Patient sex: F
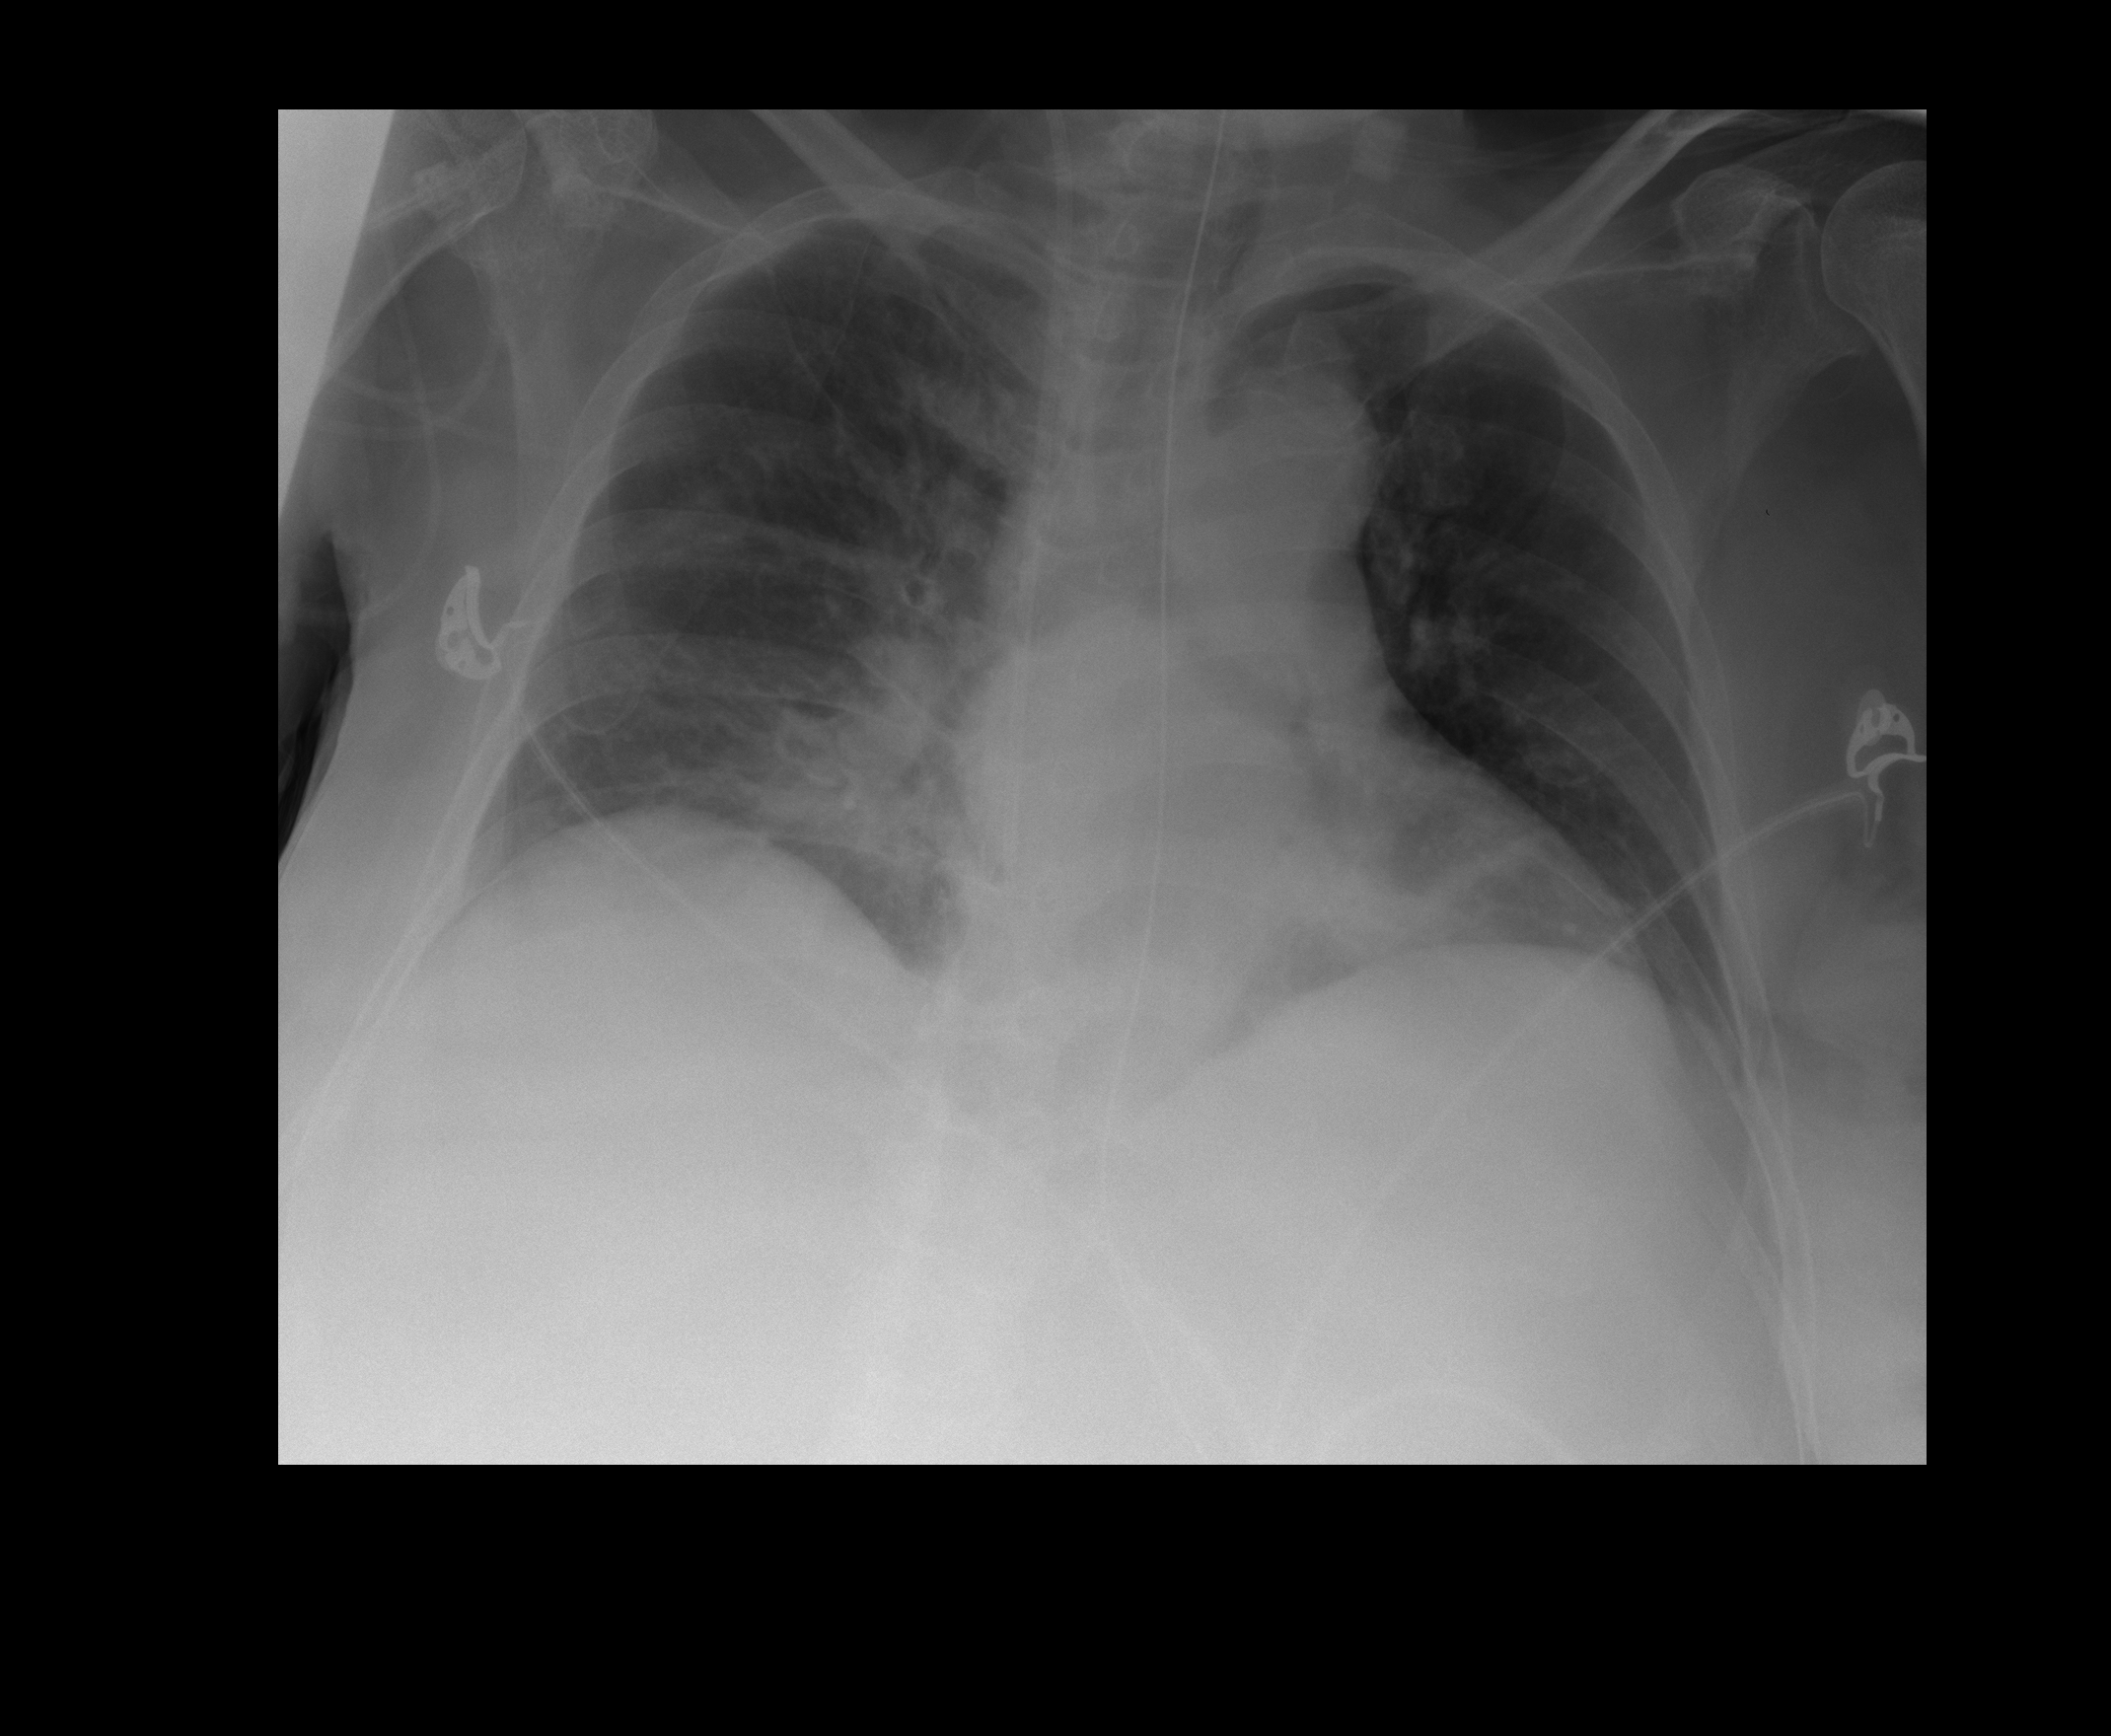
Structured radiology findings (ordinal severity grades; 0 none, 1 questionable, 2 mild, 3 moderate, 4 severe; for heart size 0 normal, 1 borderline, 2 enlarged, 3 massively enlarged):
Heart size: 2
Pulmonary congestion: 2
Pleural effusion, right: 2
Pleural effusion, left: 1
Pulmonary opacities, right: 0
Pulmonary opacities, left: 0
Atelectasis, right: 2
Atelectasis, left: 0